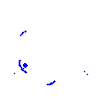
Particle: kaon